Question: I am showing a shoe model in the browser with three.js. I have a problem when I set the heel to a half-transparent material. I have used the orbitControls in the project and when I rotate to some angle the half-transparent material shows the dark spot and frag triangle ?
<URL>
I want it to look like this:

How can I change the material properties to set the material to a pure color? I have set the material props like this
'''
new THREE.MeshPhongMaterial({
color: 0xff0000,
specular: materialParams.material3d.specular,
shininess: materialParams.material3d.shininess,
transparent: true,
opacity: materialParams.material3d.opacity,
map: that.textureLoader.load(this.sourceUrl +
materialParams.material3d.icon),
side: THREE.DoubleSide,
blending: THREE["NormalBlending"]
})
'''
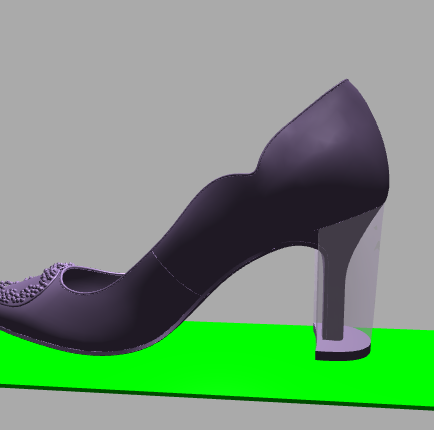
Answer: The semi-transparent faces are rendered in the order they appear in buffer. This can lead to artifacts or "dark spots" in semi-transparent materials.
Since the geometry of your "heel" appears to be convex, an easy fix that may be satisfactory is to render only front faces:
'''
mesh.material.side = THREE.FrontSide;
'''
When the material is transparent and the geometry is more complicated, you may need to try other solutions. One alternate approach is explained in <URL>;
three.js r.85